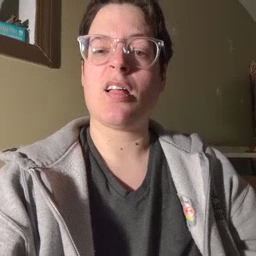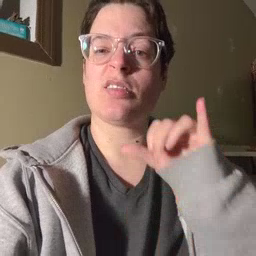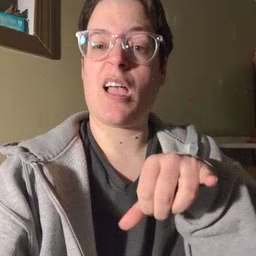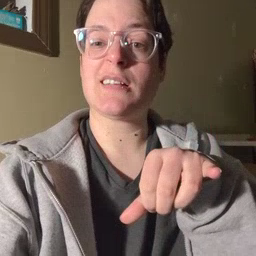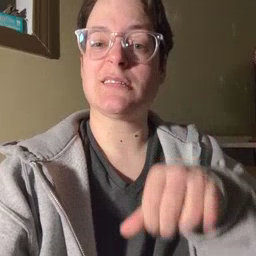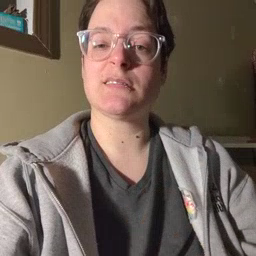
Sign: that